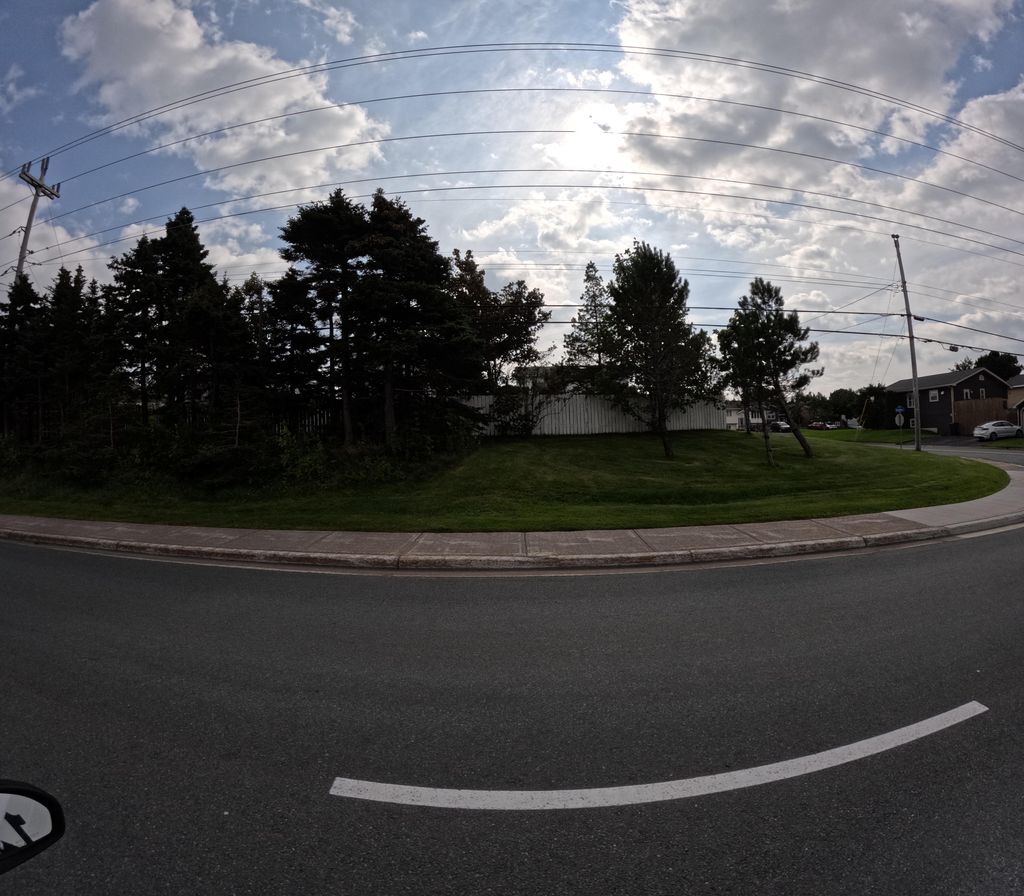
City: st_johns